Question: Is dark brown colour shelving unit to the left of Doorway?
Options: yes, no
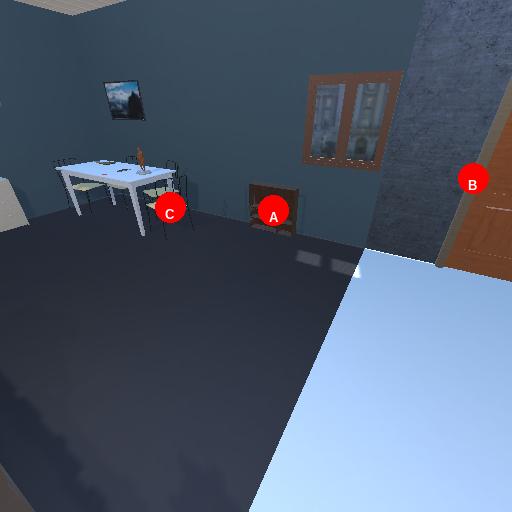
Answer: yes